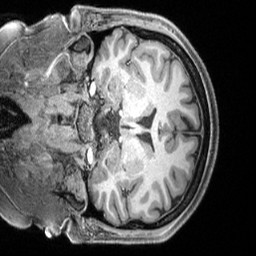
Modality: T1w
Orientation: coronal
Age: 28
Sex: female
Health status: healthy
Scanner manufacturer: siemens
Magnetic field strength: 3 T
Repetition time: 2.4 s
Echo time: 0.00222 s